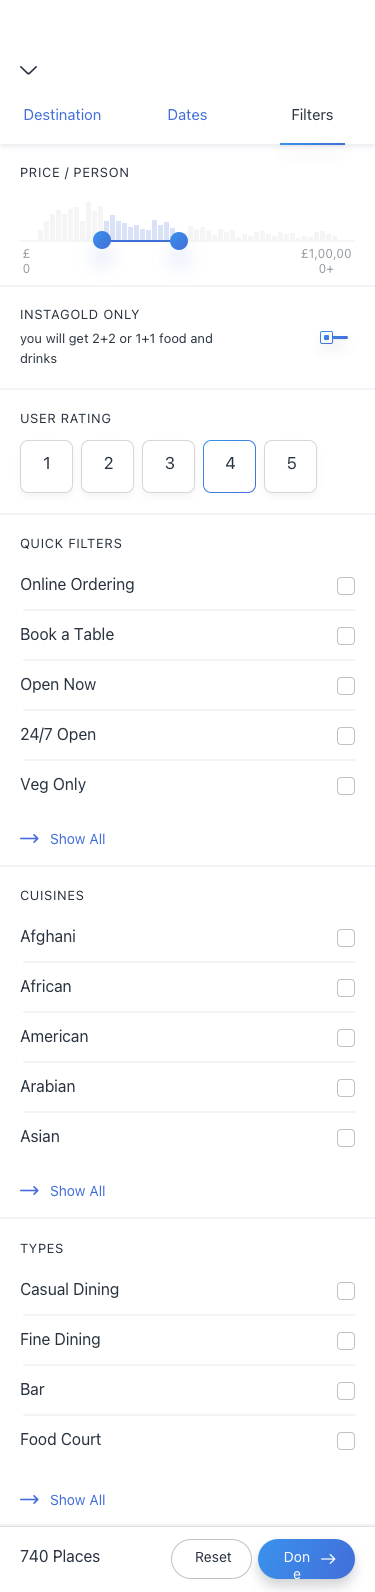
Text in this UI design:
Filters
Dates
Destination
Quick Filters
Online Ordering
Book a Table
Open Now
24/7 Open
Show All
Veg Only
Cuisines
Afghani
African
American
Arabian
Show All
Asian
Types
Casual Dining
Fine Dining
Bar
Food Court
Show All
Reset
740 Places
Done
Price / Person
£0
£1,00,000+
InstaGold Only
you will get 2+2 or 1+1 food and drinks
User Rating
1
3
5
2
4